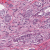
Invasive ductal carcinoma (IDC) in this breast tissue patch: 1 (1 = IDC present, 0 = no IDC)